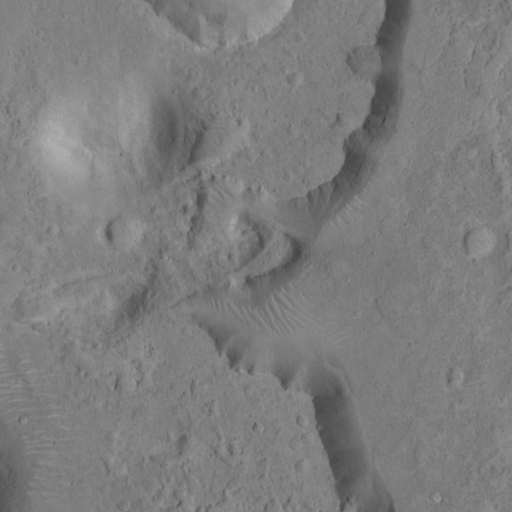
Classes present: Background, Cone